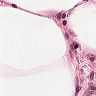
Metastatic tissue present: no